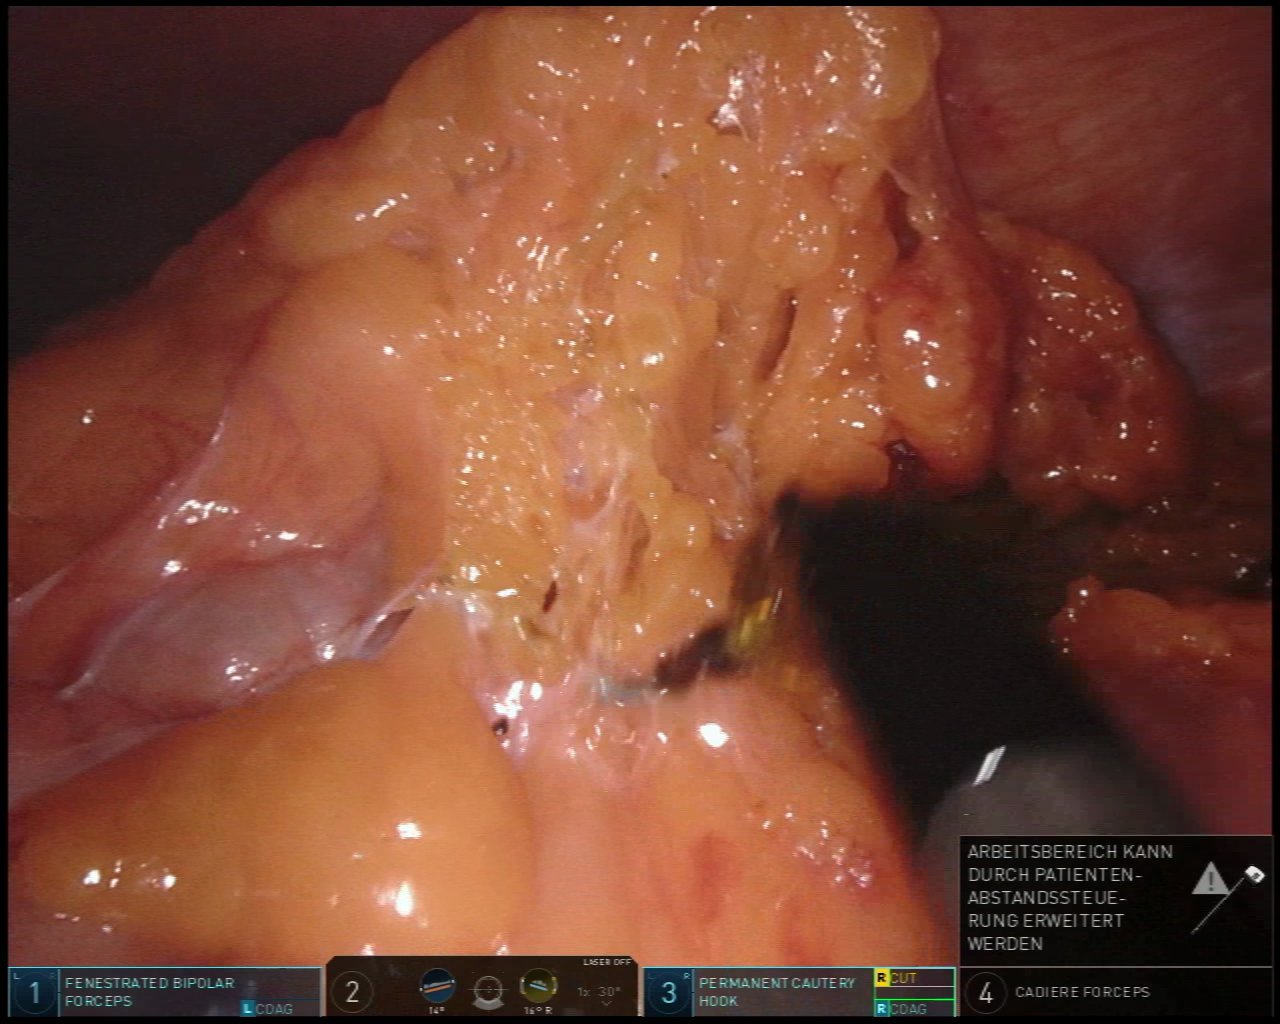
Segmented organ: colon
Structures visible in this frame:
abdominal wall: yes
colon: yes
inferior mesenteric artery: no
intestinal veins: no
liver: no
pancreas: no
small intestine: no
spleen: no
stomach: no
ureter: no
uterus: no
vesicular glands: no